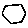
Label: hexagon